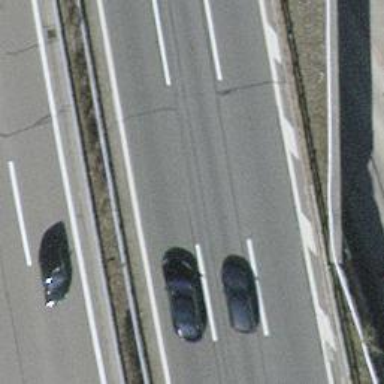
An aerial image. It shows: Asphalt motorway.